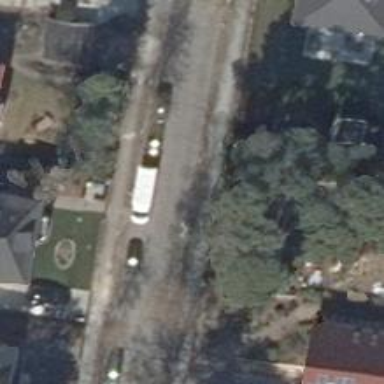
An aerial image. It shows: Residential road with separate sidewalks on both sides.